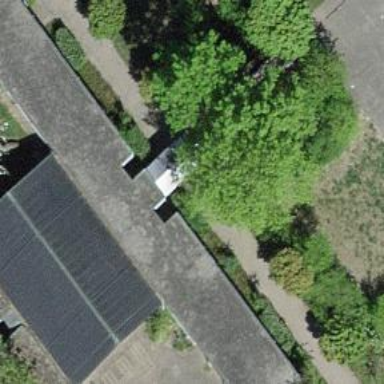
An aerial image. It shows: School building.